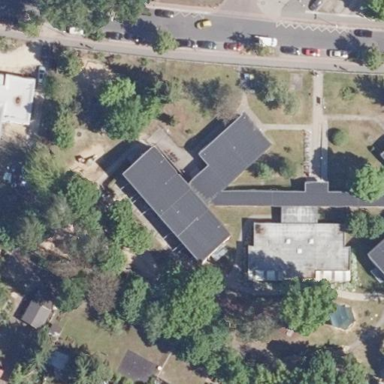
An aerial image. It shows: Kindergarten building.